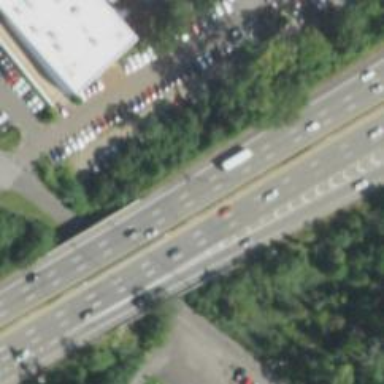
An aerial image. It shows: Asphalt motorway identified as Urban Freeway/Expressway.